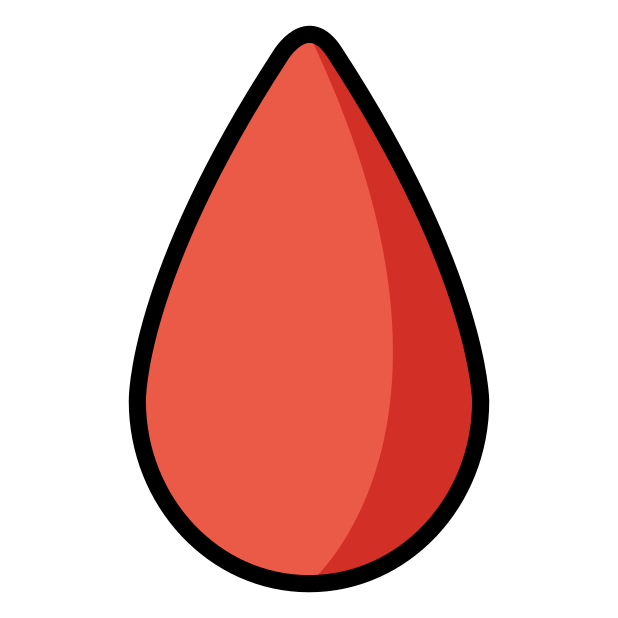
Emoji: 🩸
Name: drop of blood
Unicode: 0x1fa78